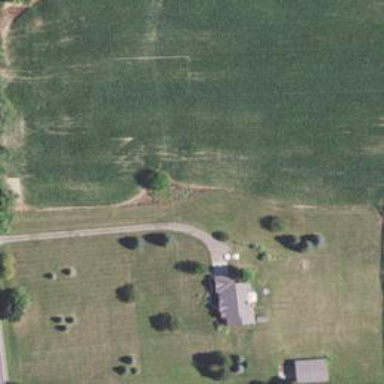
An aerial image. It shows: Driveway.